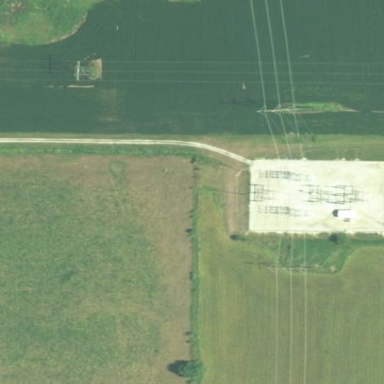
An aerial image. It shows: Power substation with transmission level designation. It is enclosed by fence.